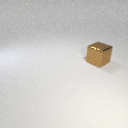
large brown metal cube